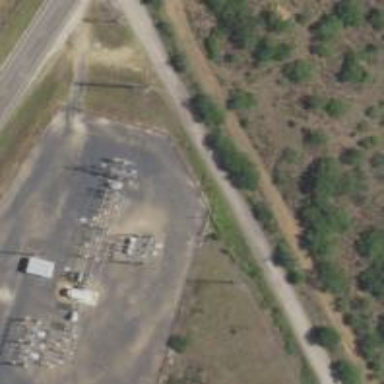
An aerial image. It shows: Power tower.